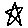
Label: star